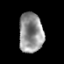
Tissue: prostate
Cell type: T cells
Senescence score: 0.3335
Nuclear area (px): 946
Mean DAPI intensity: 146.504